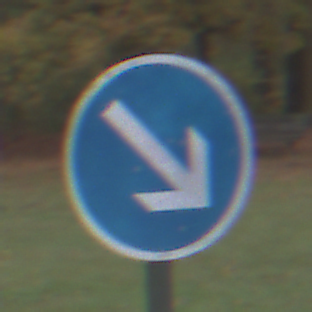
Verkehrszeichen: VorgeschriebeneVorbeifahrtRechts
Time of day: SunriseSunset
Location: Outdoor (Nature)
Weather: PartlyCloudy
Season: Autumn
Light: Natural